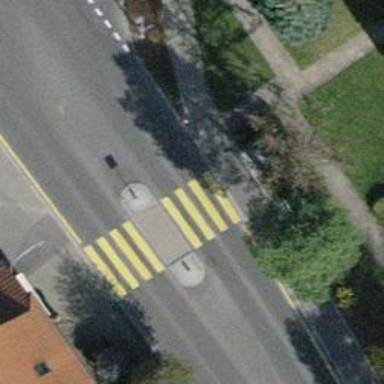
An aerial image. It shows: Asphalt footway with marked crossing that includes pedestrian island.